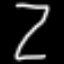
Label: hourglass